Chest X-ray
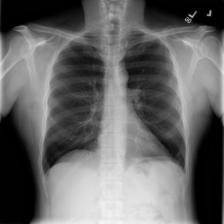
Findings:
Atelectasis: negative
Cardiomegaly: negative
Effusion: negative
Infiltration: negative
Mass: negative
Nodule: negative
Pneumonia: negative
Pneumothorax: negative
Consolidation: negative
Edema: negative
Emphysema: negative
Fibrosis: negative
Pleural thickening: negative
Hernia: negative